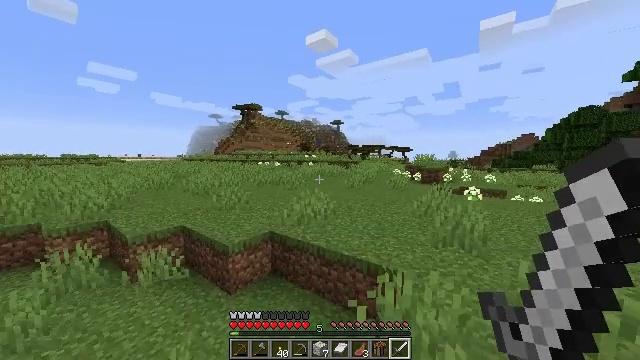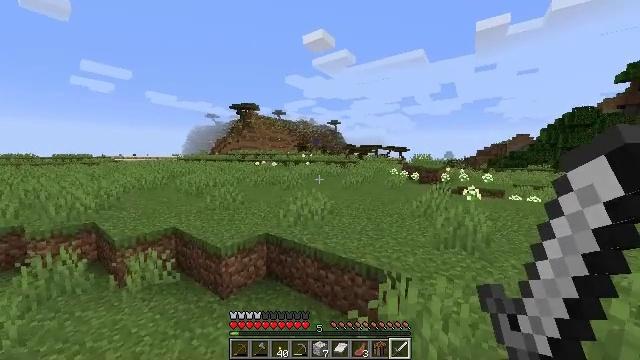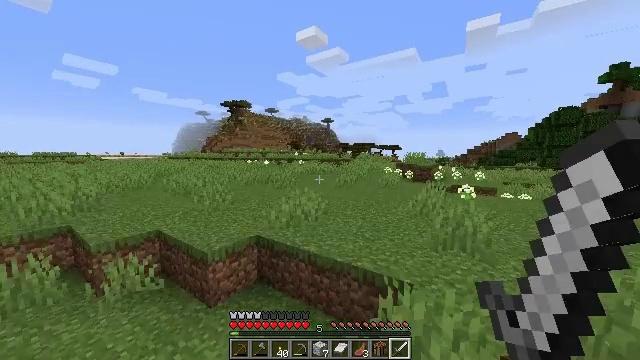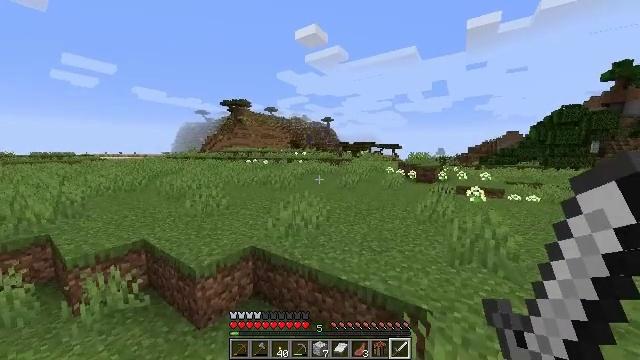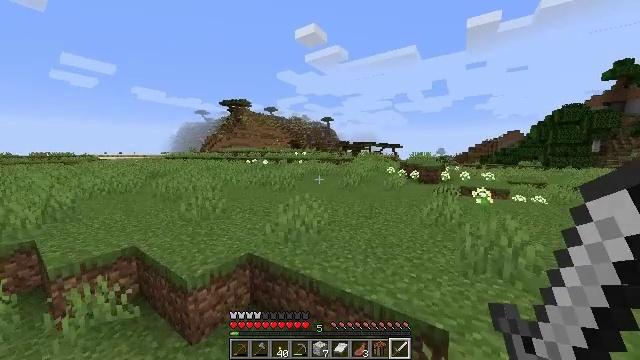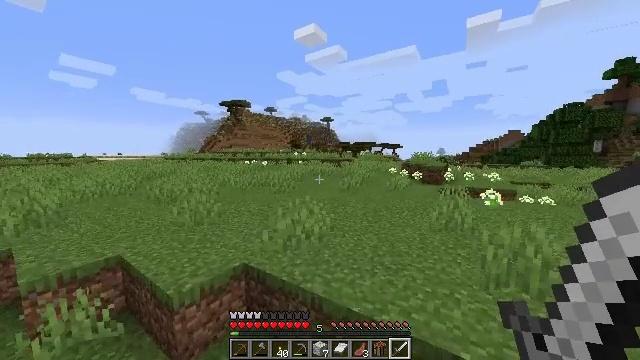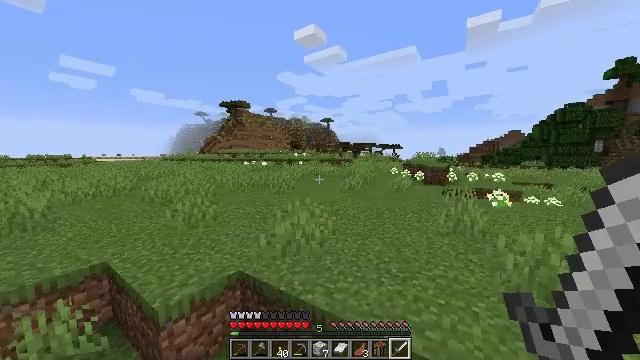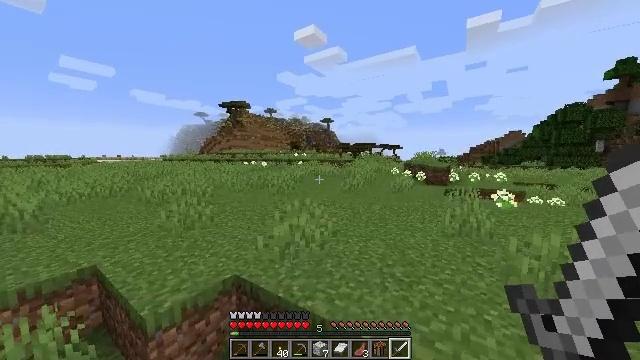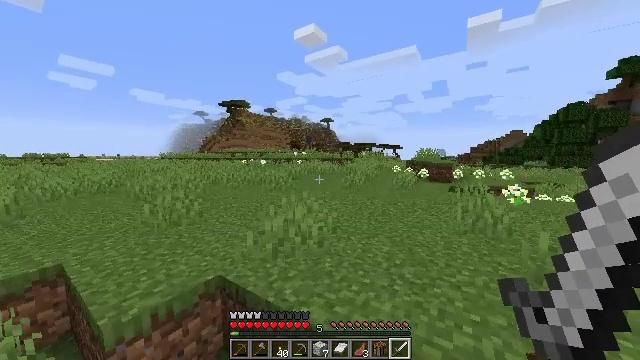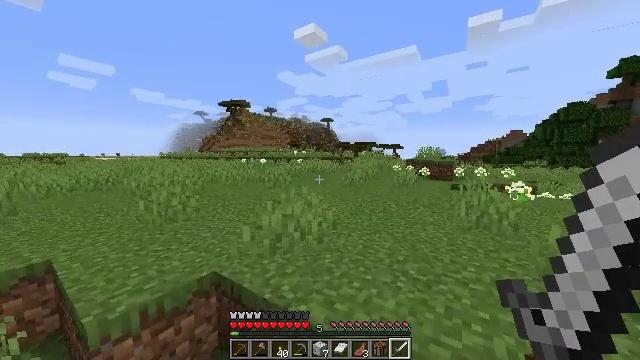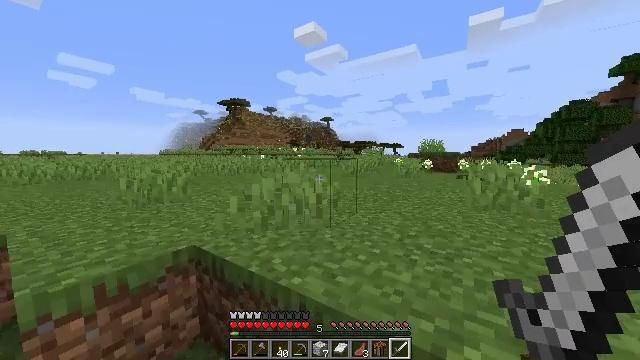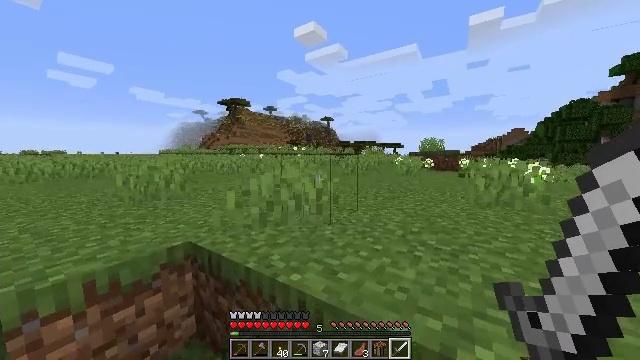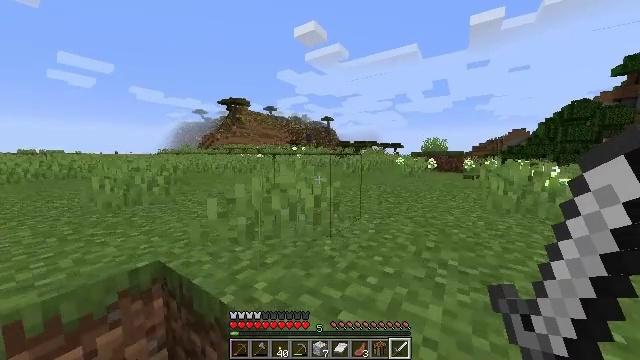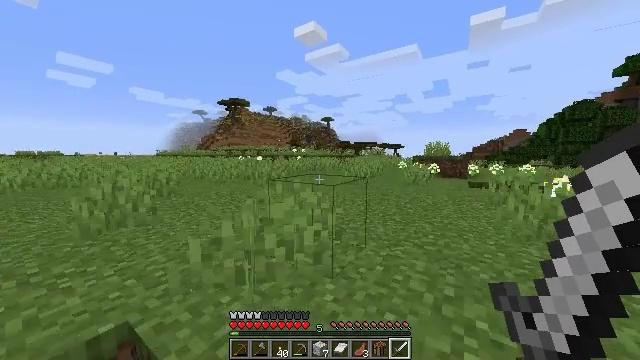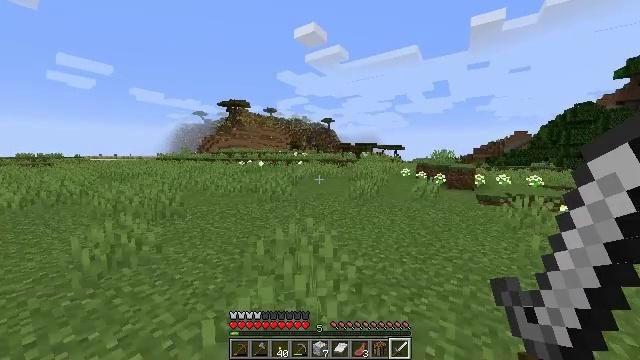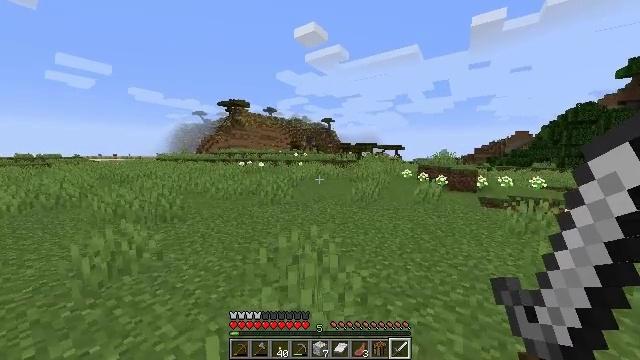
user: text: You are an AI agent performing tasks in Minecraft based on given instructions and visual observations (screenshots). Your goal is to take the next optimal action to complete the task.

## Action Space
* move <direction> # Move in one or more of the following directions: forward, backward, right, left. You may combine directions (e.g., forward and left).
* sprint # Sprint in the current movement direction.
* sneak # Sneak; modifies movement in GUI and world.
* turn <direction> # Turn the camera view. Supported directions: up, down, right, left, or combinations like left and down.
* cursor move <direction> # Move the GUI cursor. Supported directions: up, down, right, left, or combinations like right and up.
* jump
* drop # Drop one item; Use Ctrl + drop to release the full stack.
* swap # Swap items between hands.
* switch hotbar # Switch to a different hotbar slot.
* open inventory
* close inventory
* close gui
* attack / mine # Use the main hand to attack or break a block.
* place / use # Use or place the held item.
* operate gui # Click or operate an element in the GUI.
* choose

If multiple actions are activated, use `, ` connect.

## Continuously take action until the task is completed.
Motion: motion action
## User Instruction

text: Mine the sunflower from the ground.
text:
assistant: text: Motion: move forward, sprint
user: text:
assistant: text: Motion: move forward, sprint, turn right
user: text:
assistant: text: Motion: move forward, sprint
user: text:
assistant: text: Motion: move forward, sprint
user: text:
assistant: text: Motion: move forward, sprint
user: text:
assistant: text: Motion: move forward, sprint
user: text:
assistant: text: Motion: move forward, sprint
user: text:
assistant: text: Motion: move forward, sprint, jump
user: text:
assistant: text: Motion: move forward, sprint, jump
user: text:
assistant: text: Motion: move forward, sprint, jump
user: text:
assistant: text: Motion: move forward, sprint, jump
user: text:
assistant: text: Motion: move forward, sprint, jump
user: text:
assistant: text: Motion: move forward, sprint, jump
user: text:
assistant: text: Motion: move forward, sprint, jump
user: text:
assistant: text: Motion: move forward, sprint, jump
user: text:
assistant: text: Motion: move forward, sprint, jump
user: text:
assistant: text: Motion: move forward, sprint, jump
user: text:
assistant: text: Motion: move forward, sprint, jump
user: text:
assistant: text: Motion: move forward, sprint, jump
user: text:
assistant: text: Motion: move forward, sprint, turn left, jump
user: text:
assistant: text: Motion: move forward, sprint, turn left, jump
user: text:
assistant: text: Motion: move forward, sprint, turn left, jump
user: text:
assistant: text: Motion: move forward, sprint, jump
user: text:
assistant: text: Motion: move forward, sprint, turn left
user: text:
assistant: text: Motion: move forward, sprint
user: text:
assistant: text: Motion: move forward, sprint
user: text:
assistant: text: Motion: move forward, sprint, turn left
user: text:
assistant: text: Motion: move forward, sprint
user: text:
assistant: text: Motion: move forward, sprint
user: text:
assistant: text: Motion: move forward, sprint